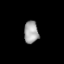
Tissue: lung
Cell type: Epithelial cells
Senescence score: 0.2353
Nuclear area (px): 317
Mean DAPI intensity: 162.76